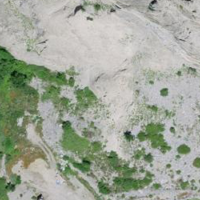
EUNIS habitat code: 48
Species observed at this site:
Corvus corone
Gypaetus barbatus
Emberiza cirlus
Aegithalos caudatus
Circaetus gallicus
Sylvia atricapilla
Spinus spinus
Hippolais polyglotta
Pernis apivorus
Hieraaetus pennatus
Erithacus rubecula
Cuculus canorus
Dryocopus martius
Phoenicurus ochruros
Certhia familiaris
Phoenicurus phoenicurus
Corvus corax
Periparus ater
Cyanistes caeruleus
Monticola solitarius
Sturnus vulgaris
Chloris chloris
Troglodytes troglodytes
Corvus frugilegus
Passer domesticus
Passer montanus
Turdus merula
Tachymarptis melba
Emberiza cia
Hirundo rustica
Milvus migrans
Milvus milvus
Upupa epops
Regulus regulus
Oriolus oriolus
Pyrrhocorax pyrrhocorax
Coccothraustes coccothraustes
Pyrrhocorax graculus
Aquila chrysaetos
Phylloscopus trochilus
Motacilla alba
Delichon urbicum
Oenanthe oenanthe
Turdus philomelos
Falco subbuteo
Emberiza citrinella
Anthus spinoletta
Dendrocopos major
Prunella modularis
Turdus viscivorus
Falco peregrinus
Emberiza pusilla
Buteo buteo
Prunella collaris
Anthus pratensis
Muscicapa striata
Phylloscopus collybita
Carduelis citrinella
Alauda arvensis
Pica pica
Garrulus glandarius
Tichodroma muraria
Nucifraga caryocatactes
Saxicola rubicola
Falco tinnunculus
Picus viridis
Ficedula hypoleuca
Motacilla cinerea
Linaria cannabina
Accipiter gentilis
Streptopelia decaocto
Fringilla coelebs
Regulus ignicapilla
Lanius collurio
Coloeus monedula
Ptyonoprogne rupestris
Carduelis carduelis
Columba palumbus
Fringilla montifringilla
Lullula arborea
Parus major
Columba oenas
Pieris rapae
Accipiter nisus